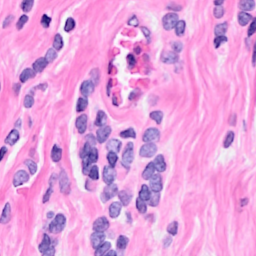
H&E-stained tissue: Breast